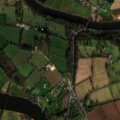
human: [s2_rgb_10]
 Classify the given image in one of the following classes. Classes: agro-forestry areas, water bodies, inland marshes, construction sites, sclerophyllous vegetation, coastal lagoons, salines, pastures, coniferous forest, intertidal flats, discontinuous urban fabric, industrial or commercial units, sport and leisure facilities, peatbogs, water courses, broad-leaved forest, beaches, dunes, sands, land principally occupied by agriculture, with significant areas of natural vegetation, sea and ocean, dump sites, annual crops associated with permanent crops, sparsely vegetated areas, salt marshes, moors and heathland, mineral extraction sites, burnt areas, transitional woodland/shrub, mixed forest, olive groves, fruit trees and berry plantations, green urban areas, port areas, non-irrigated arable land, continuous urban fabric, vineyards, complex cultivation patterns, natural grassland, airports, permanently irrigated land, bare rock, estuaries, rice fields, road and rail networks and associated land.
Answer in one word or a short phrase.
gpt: discontinuous urban fabric, non-irrigated arable land, pastures, broad-leaved forest, mixed forest, inland marshes, water courses